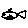
Label: fish